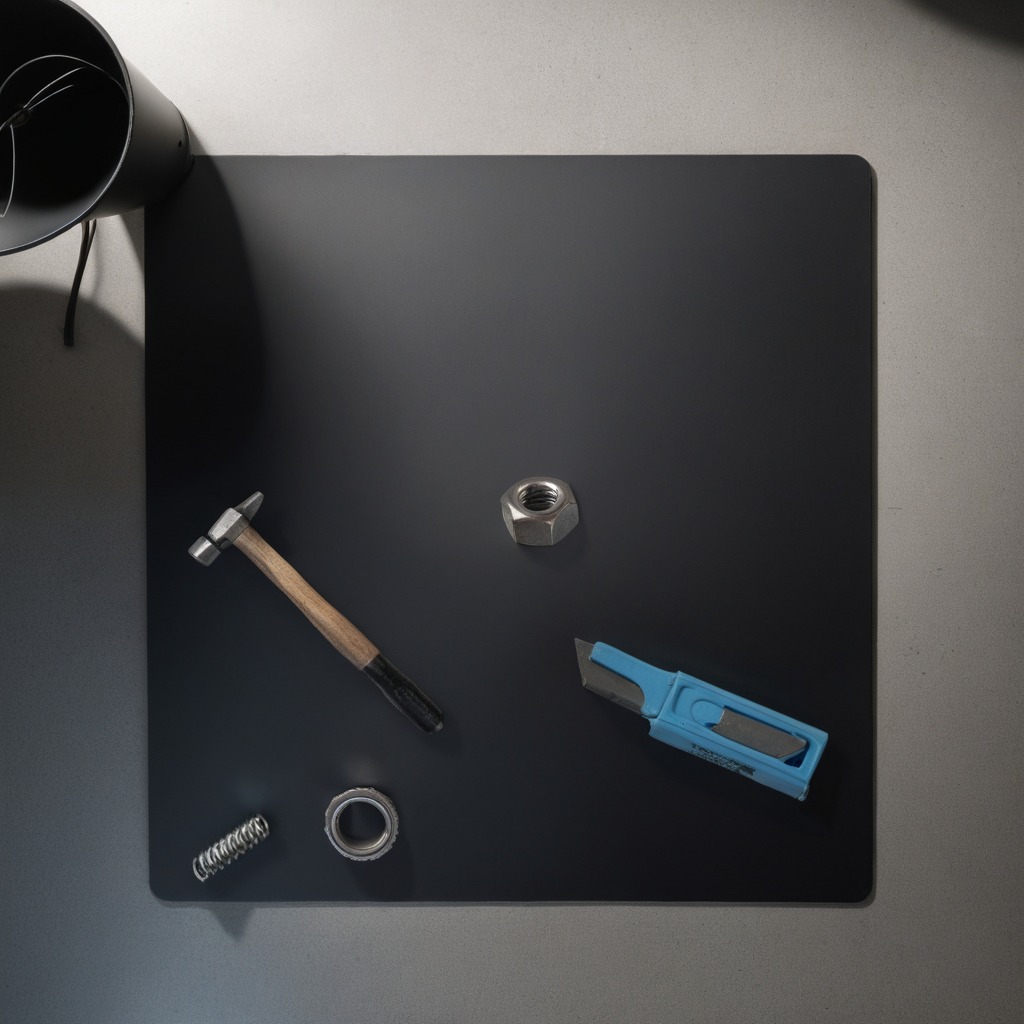
A ball bearing, a utility knife, a hammer, a coiled metal spring, and a metal nut are lying on a clean granite tabletop inside a workshop under bright overhead lighting crisp shadows high clarity worn but beneath the mat.